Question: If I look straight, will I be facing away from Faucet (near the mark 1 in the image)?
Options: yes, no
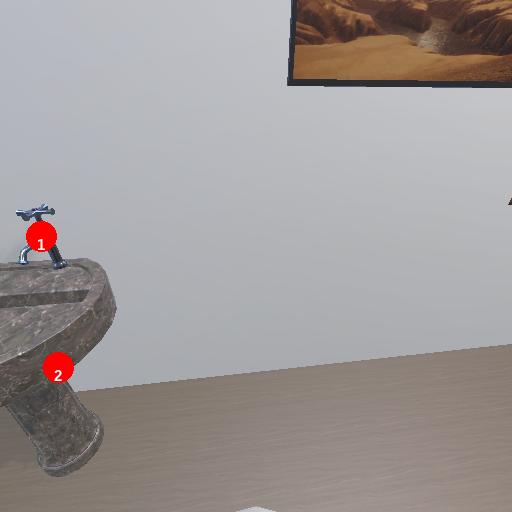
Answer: yes